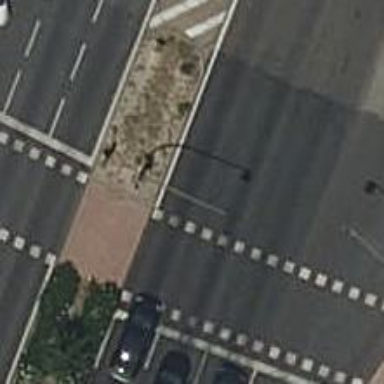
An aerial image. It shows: Asphalt footway with crossing controlled by traffic signals.